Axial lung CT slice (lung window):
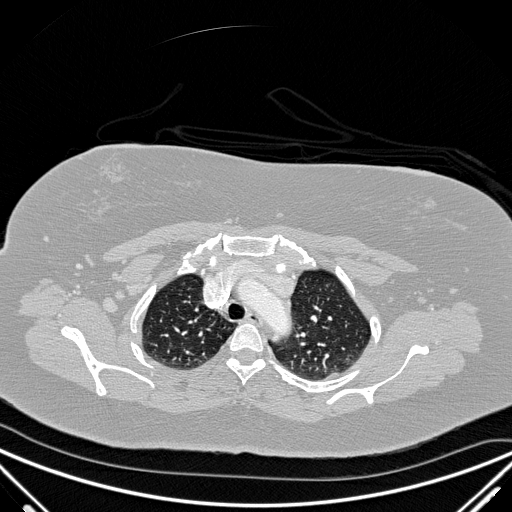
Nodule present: no